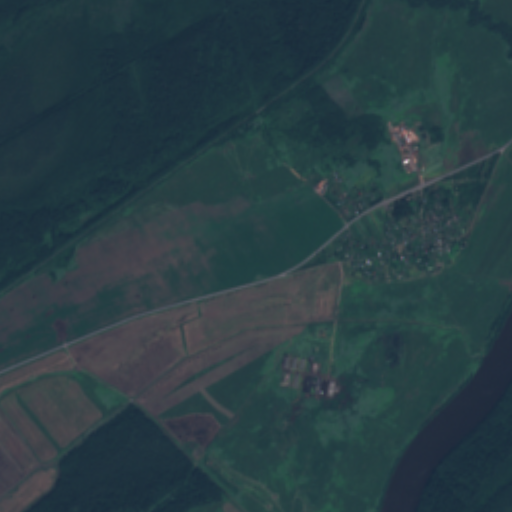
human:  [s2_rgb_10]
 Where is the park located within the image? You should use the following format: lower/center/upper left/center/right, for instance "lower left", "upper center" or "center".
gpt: The park is located in the center right of the image.
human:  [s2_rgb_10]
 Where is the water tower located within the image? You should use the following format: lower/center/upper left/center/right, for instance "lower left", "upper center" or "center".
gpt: The water tower is located in the lower center of the image.
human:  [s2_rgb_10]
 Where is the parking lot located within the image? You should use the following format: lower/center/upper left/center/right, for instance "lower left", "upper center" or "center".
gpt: There is no parking lot in the image.